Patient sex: F
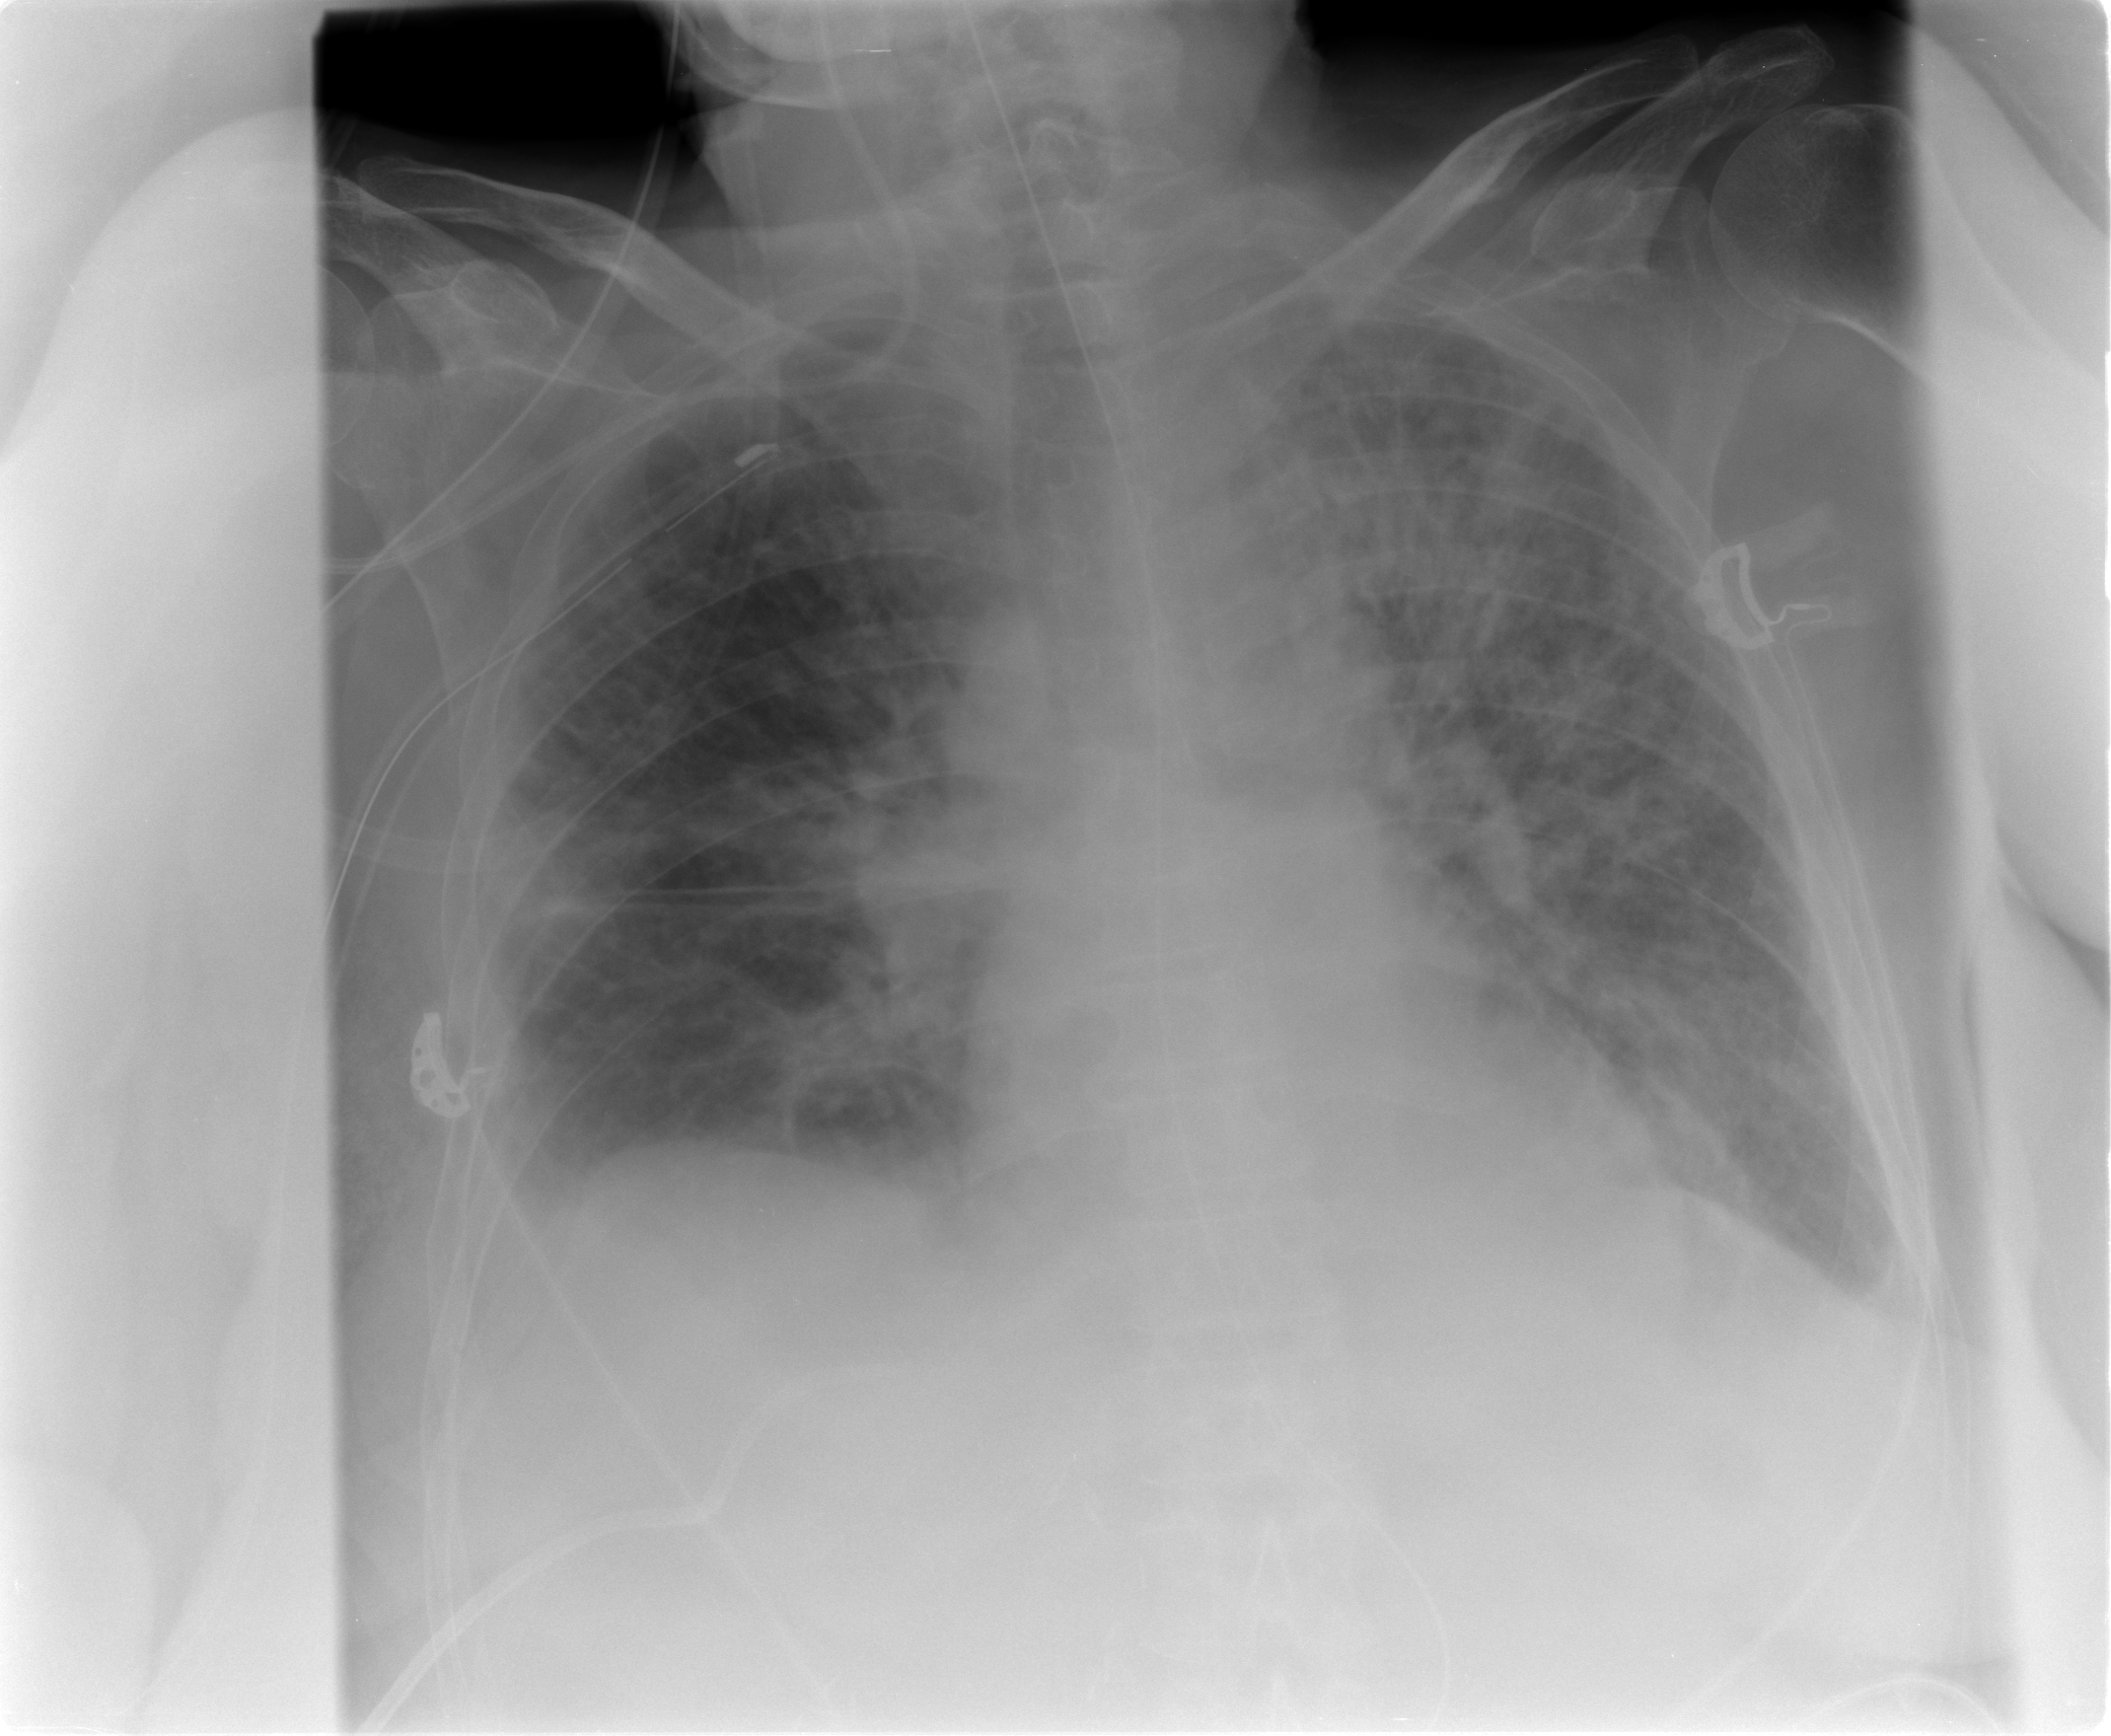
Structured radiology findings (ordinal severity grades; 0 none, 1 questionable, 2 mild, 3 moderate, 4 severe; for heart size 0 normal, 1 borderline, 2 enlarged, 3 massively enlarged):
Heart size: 0
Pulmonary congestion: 1
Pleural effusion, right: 2
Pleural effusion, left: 2
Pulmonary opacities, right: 2
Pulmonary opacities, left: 3
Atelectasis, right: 2
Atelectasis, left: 2